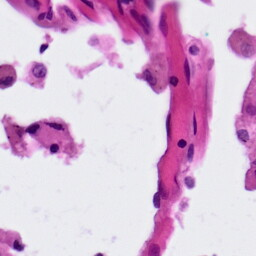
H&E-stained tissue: Lung